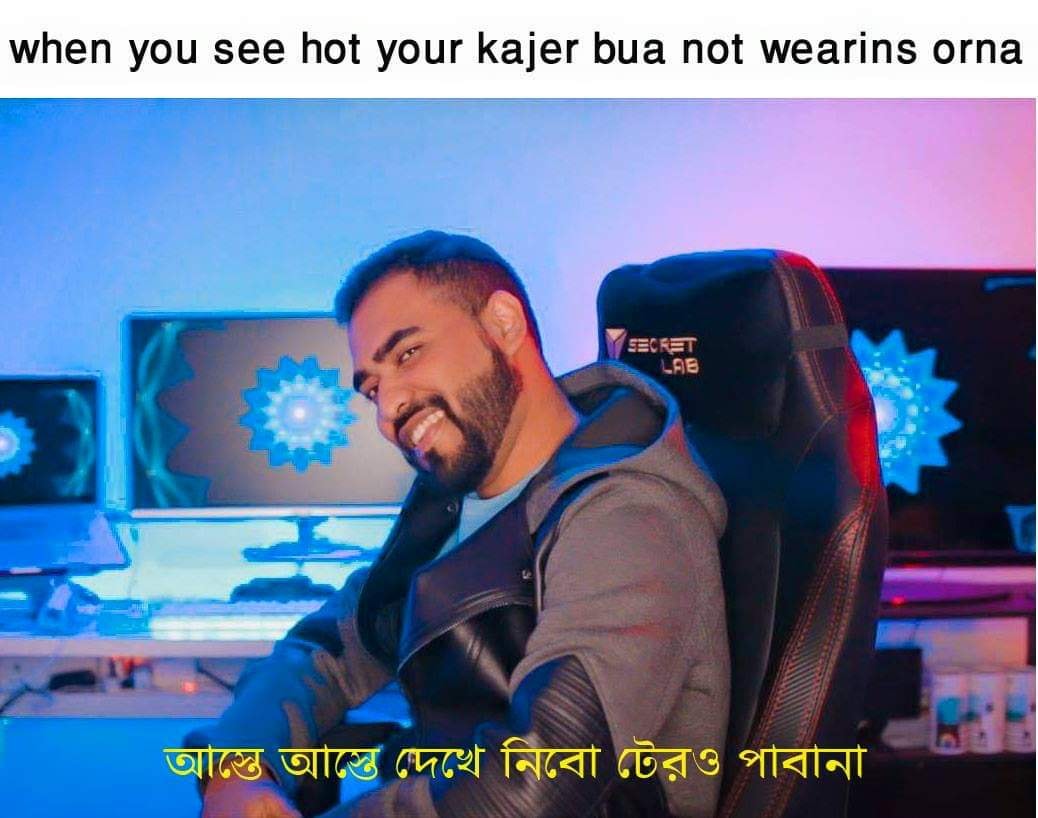
Caption: When you see hot your kajer bua not wearins orna  আস্তে আস্তে দেখে নিবো টেরও পাবানা
Label: hate